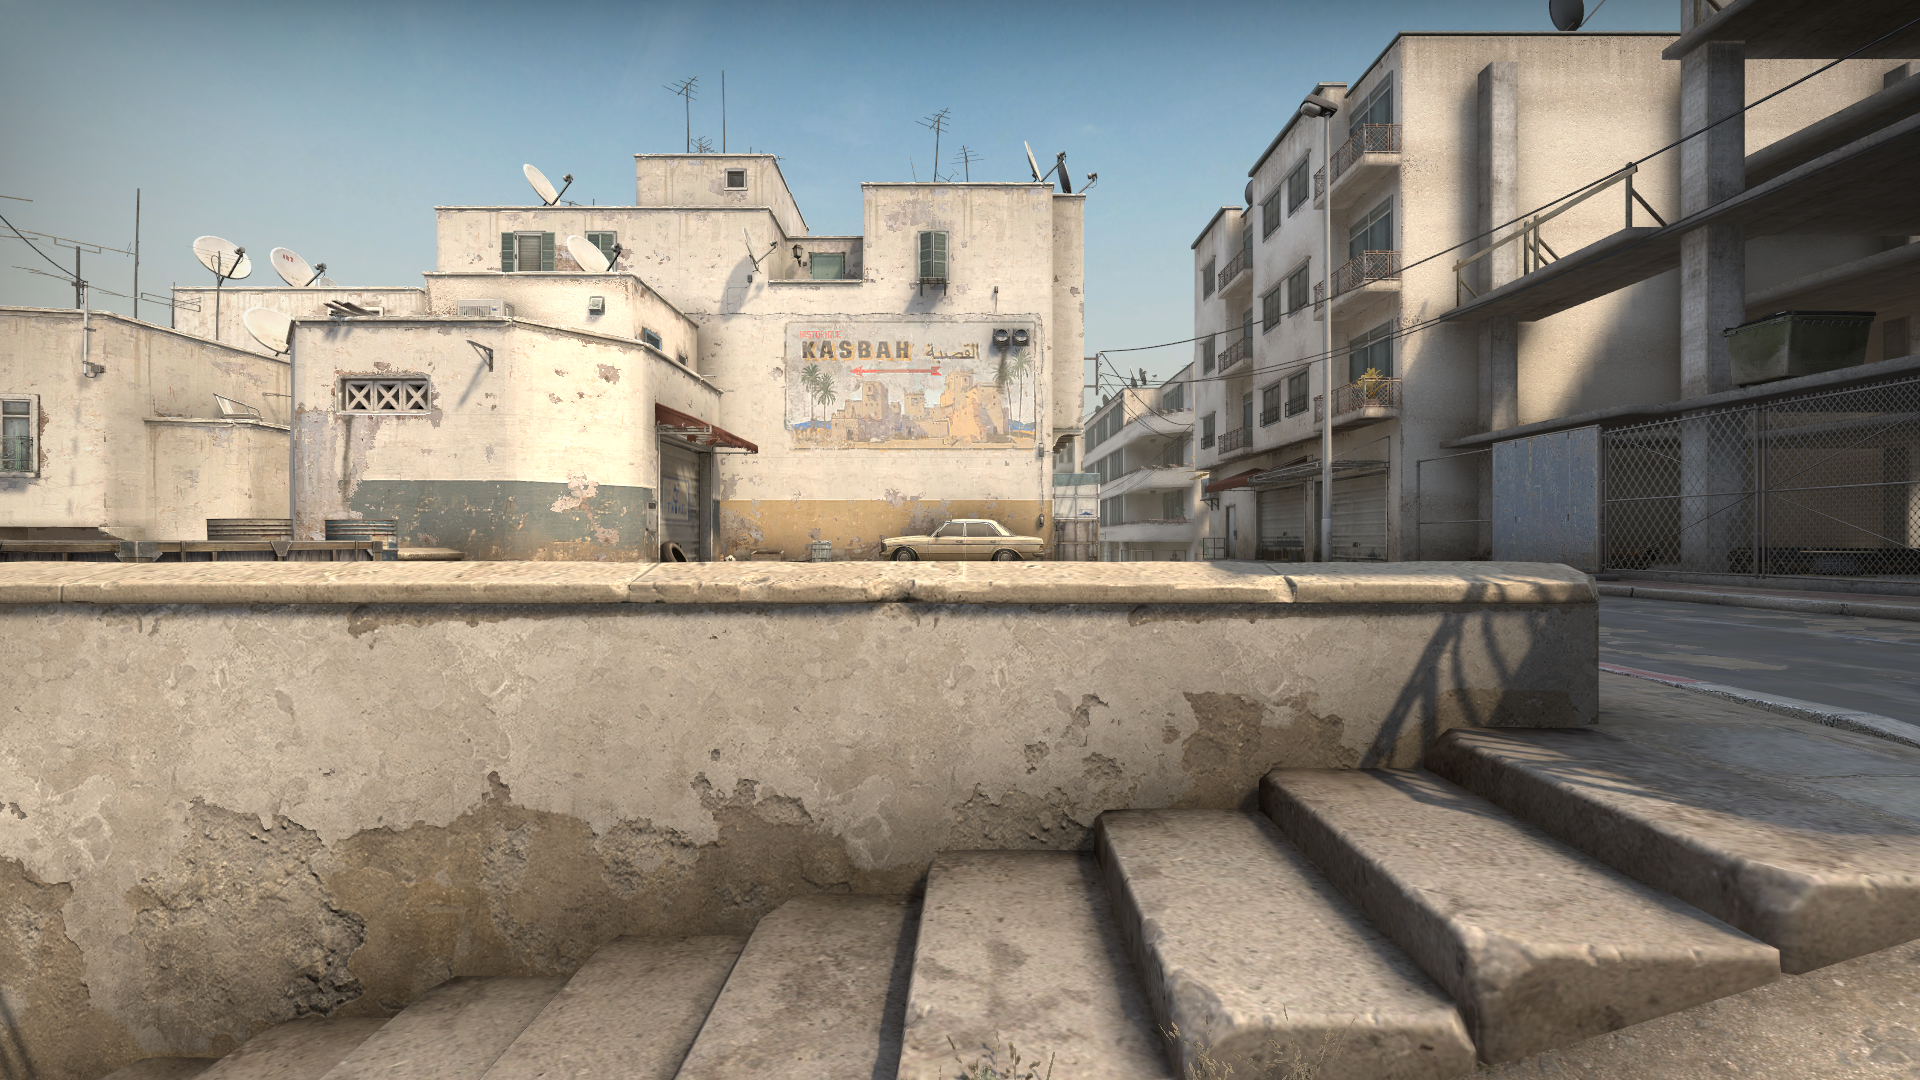
Map: de_dust2